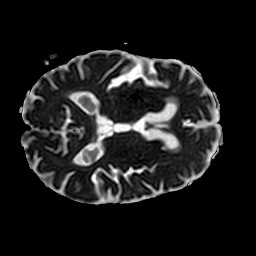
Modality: ADC
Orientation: axial
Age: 74
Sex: male
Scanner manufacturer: philips
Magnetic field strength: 3 T
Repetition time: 4.634 s
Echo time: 0.07409 s